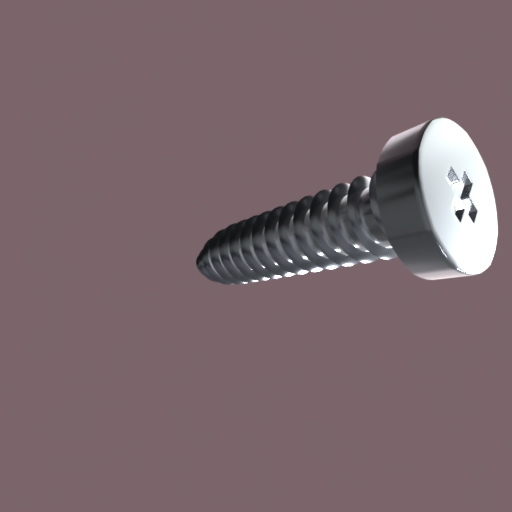
Label: screw